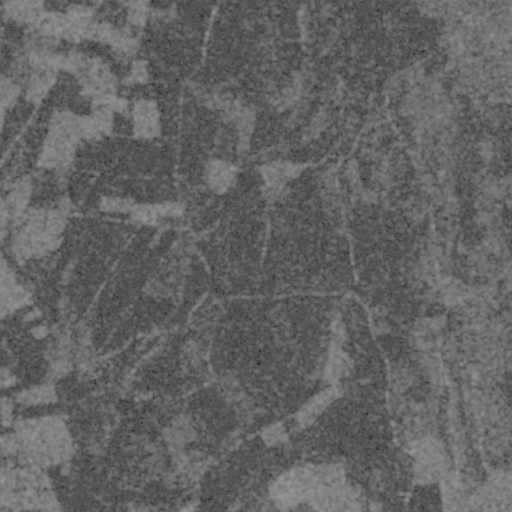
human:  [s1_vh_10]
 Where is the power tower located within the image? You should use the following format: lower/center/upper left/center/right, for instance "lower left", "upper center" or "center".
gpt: The power tower is located in the lower right of the image.
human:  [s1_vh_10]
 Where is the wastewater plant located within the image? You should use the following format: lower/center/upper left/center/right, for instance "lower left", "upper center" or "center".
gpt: The wastewater plant is located in the lower center of the image.
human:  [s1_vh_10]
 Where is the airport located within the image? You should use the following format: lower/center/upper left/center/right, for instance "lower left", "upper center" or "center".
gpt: There is no airport in the image.

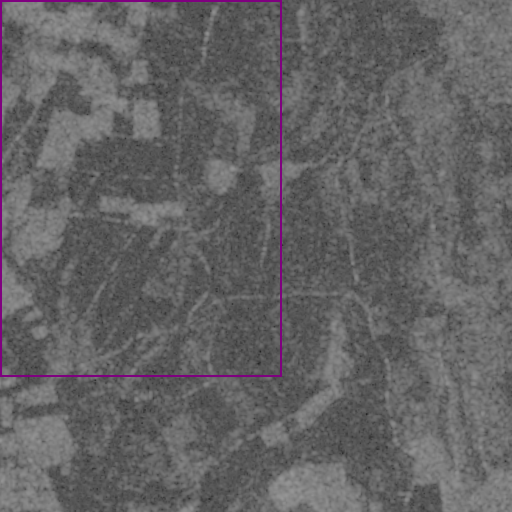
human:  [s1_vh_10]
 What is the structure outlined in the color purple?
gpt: The structure outlined in purple is a crop field.
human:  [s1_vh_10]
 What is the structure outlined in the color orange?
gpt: There is no orange outline.